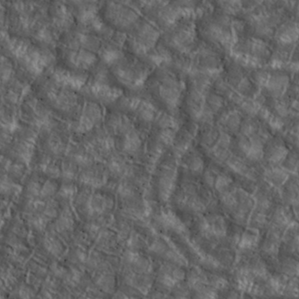
Label: non_frost